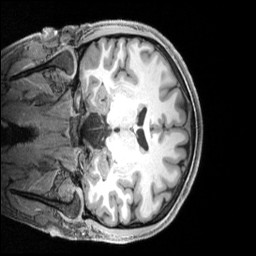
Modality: T1w
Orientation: coronal
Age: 24
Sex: male
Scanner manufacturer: siemens
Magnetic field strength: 3 T
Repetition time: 2.4 s
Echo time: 0.00219 s